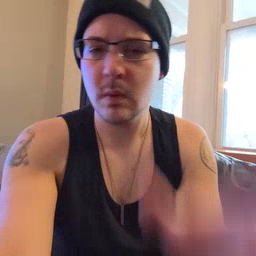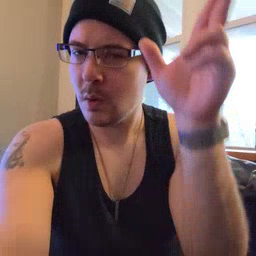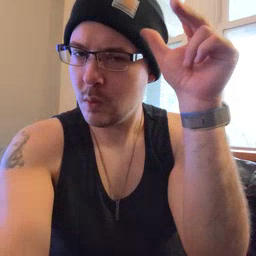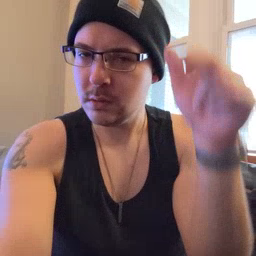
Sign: horse